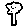
Label: tree